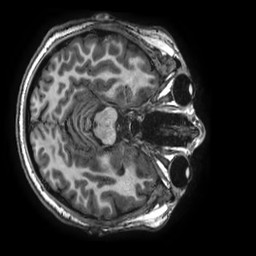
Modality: T1w
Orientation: axial
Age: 19
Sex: female
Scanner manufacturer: ge
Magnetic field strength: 3 T
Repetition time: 0.007624 s
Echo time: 0.00346 s